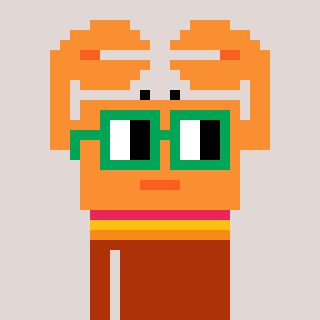
a pixel art character with square green glasses, a crab-shaped head and a hotbrown-colored body on a warm background